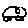
Label: car